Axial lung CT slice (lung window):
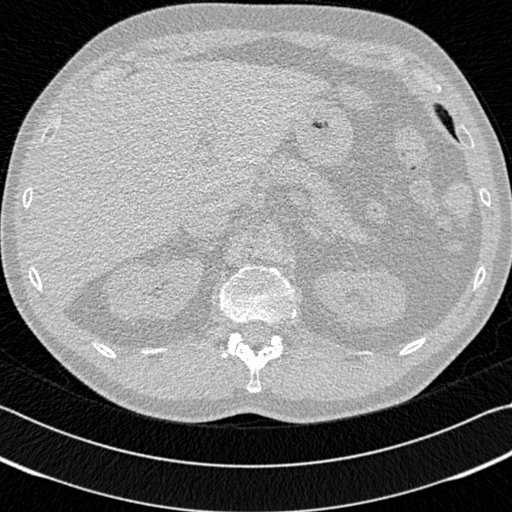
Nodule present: no